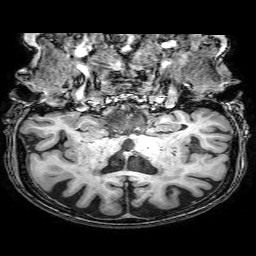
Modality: T1w
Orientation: sagittal
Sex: female
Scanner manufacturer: philips
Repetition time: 0.008072 s
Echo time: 0.00369 s